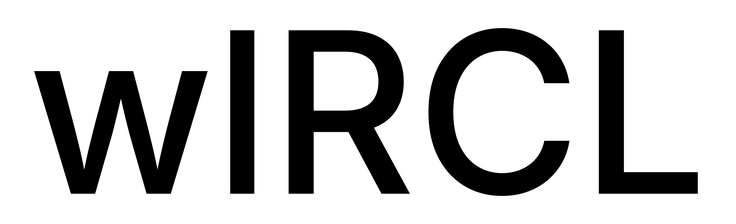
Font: Inter_Medium